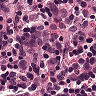
Metastatic tissue present: yes